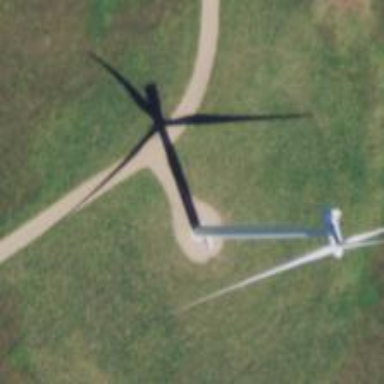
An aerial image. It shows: Wind generator using wind turbines of horizontal axis.